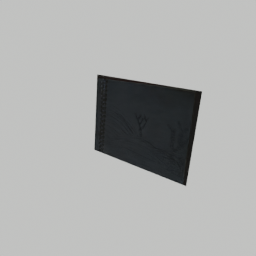
Label: decoration